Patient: sex M, age 61
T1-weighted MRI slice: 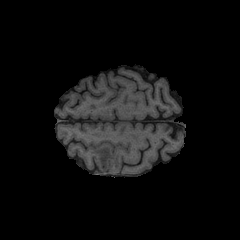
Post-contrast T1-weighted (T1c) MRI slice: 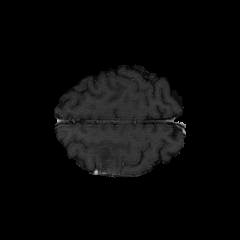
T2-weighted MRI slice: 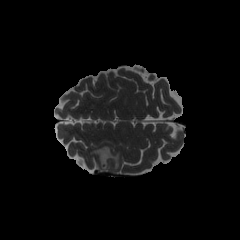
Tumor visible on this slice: yes
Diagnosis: Glioblastoma, IDH-wildtype
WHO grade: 4